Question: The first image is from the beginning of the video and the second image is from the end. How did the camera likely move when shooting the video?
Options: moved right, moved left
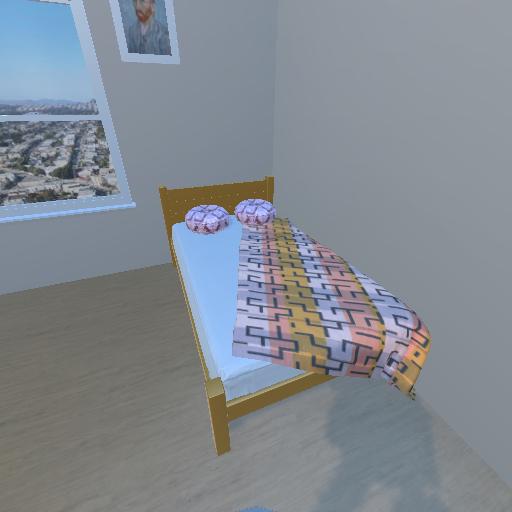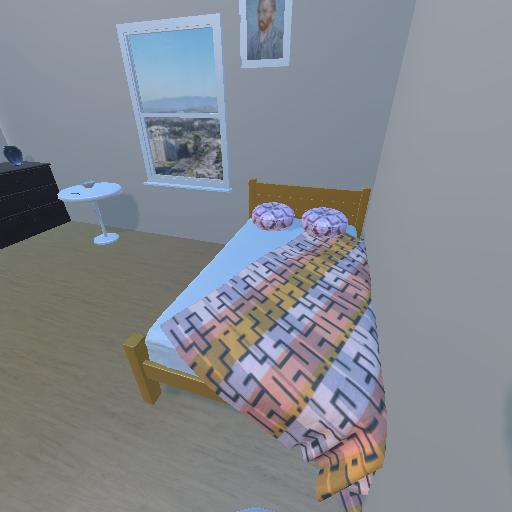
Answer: moved right